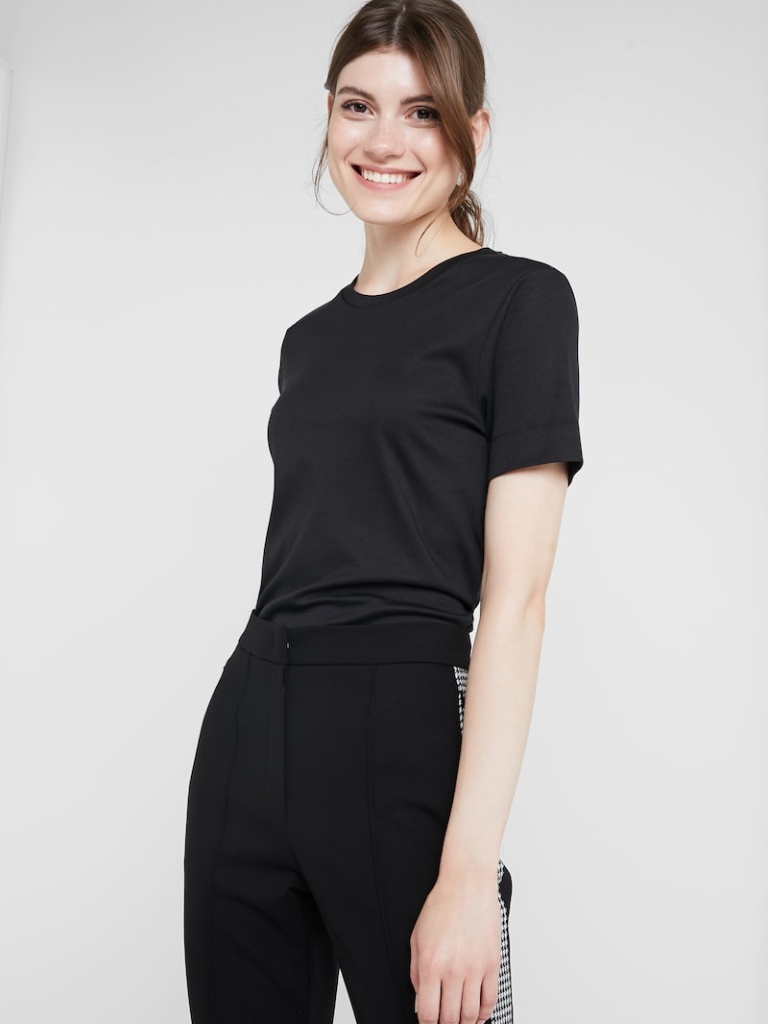
cotton fitted short sleeve hip length Fully Tucked in crew t-shirt